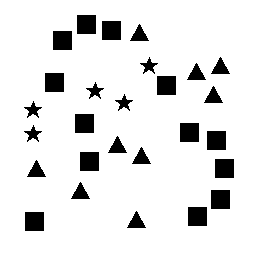
Squares: 13
Triangles: 9
Stars: 5
Total shapes: 27